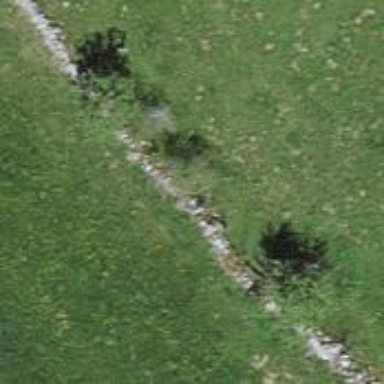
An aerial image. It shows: Wall barrier.